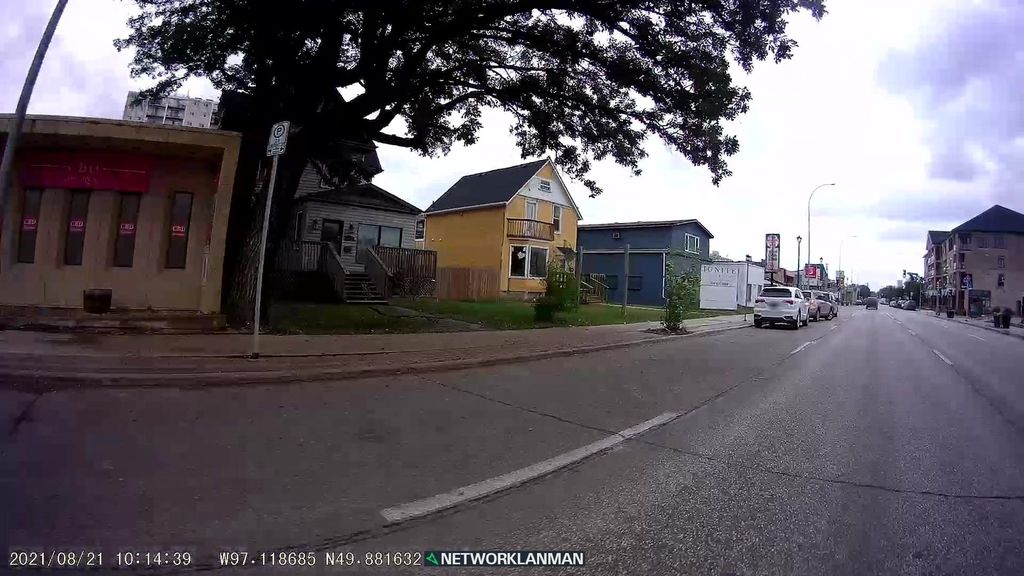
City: winnipeg